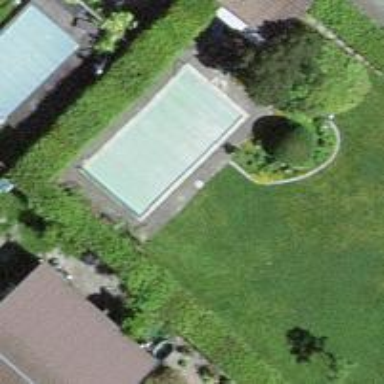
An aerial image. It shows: Swimming pool located in leisure land.